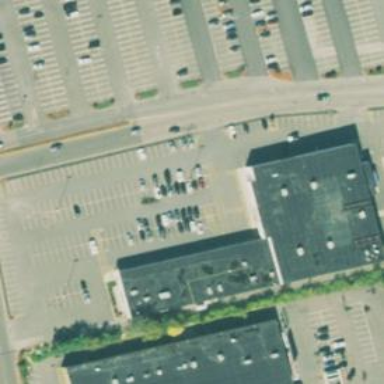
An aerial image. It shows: Parking area with surface.